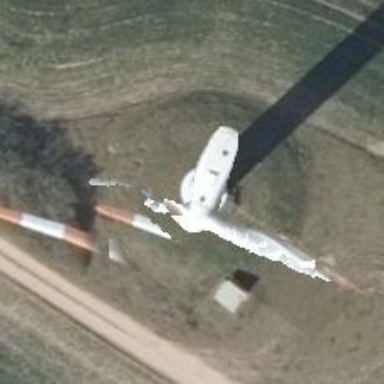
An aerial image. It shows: Wind generator powered by wind. The generator type is horizontal axis and it uses wind turbines.